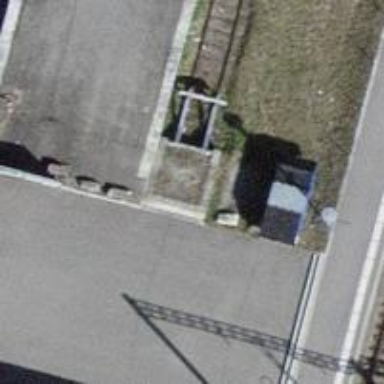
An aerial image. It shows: Railway buffer stop.